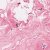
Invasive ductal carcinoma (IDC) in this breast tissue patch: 0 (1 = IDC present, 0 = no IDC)